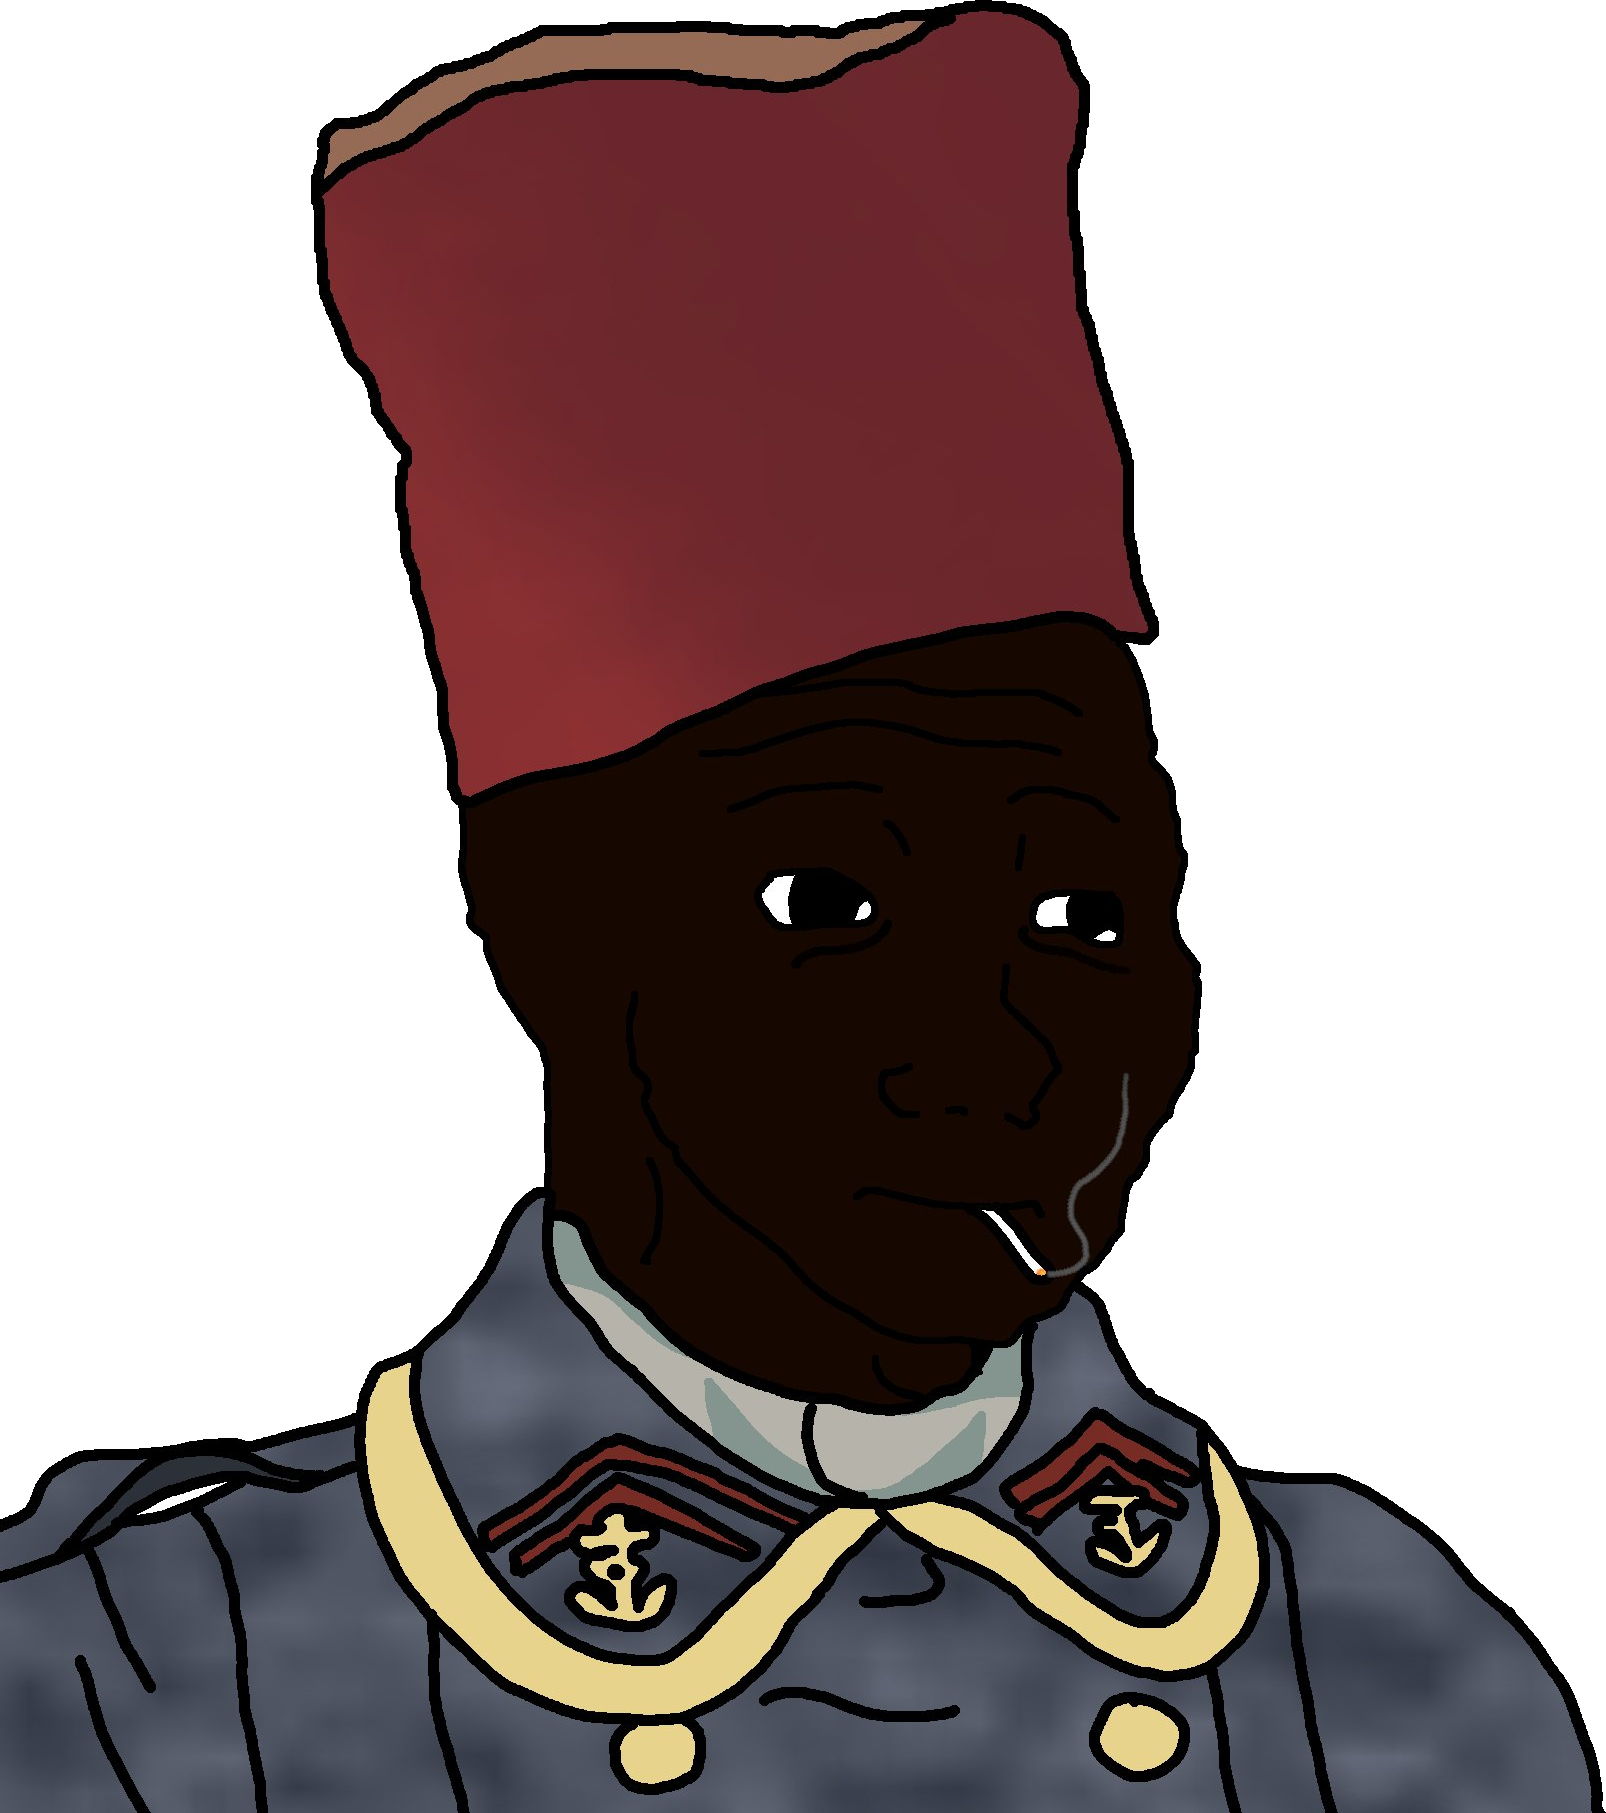
Label: 5_Blackjak